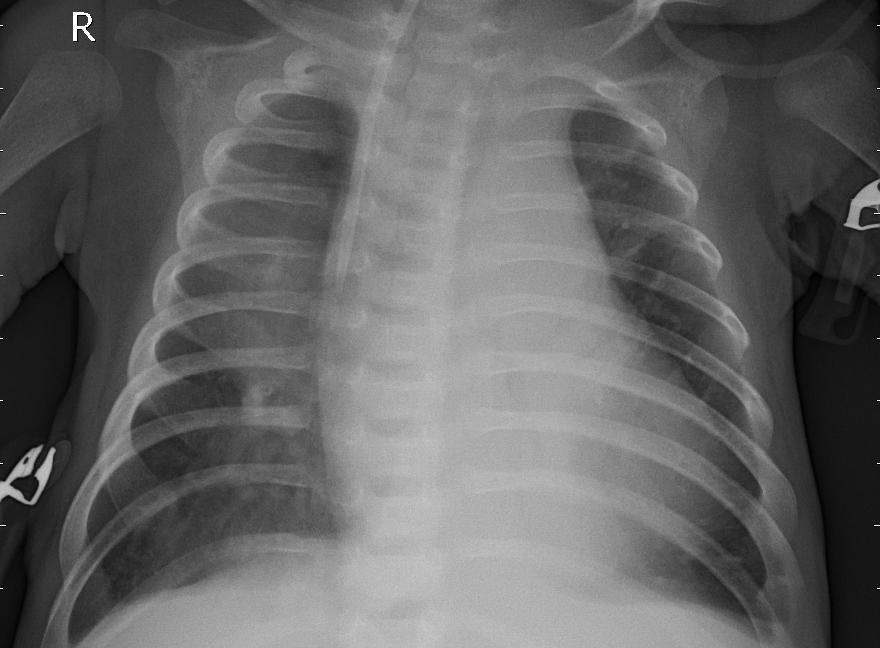
Diagnosis: PNEUMONIA